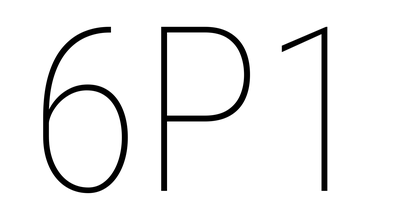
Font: Roboto_Condensed_Thin